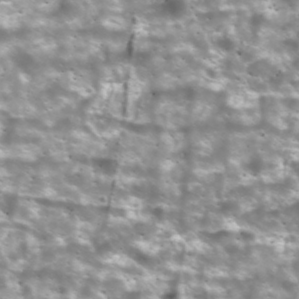
Label: non_frost